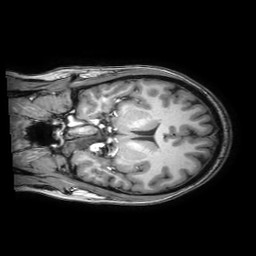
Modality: T1w
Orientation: coronal
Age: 21
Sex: female
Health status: healthy
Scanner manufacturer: philips
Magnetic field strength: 3 T
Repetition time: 0.0079 s
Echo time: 0.0035 s